Question: I'm using an 'after delete' trigger, and what the trigger does is that it updates a row when another one is deleted; but the problem is, the way I update the row it gets the same key as the deleted one: but since that an 'after delete' trigger keeps the supposed deleted row, and I can't update the other row because of key violation, is there any way to delete that row definitely and fire the trigger (I don't need a rollback)
so this is my trigger :
'''
CREATE TRIGGER REORDONNE
AFTER DELETE ON TEST1_TEST2
AS
BEGIN
DECLARE @oldOrder int
SELECT @oldOrder = ListOrder FROM deleted
UPDATE TEST1_TEST2
SET ListOrder=ListOrder-1
WHERE ListOrder > @oldOrder
END;
'''
and my table TEST1_TEST2 is this :

The KEY of my table is (LONSId,LOId,ListOrder)
and then i execute this request :
delete from TEST1_TEST2
where NSId=13 and Id=1
the problem is when i try to delete this 4th row the trigger will try to update the 5th row and change the value of ListOrder to 1 but i get an error of KEY because these 2 rows will have the same key saying :
> Msg 2627, Niveau 14, Etat 1, Procedure REORDONNE, Ligne 19Violation de la contrainte UNIQUE KEY 'IX_TEST1_TEST2'. Impossible d'inserer une cle en double dans l'objet 'dbo.TEST1_TEST2'.
I hope this is clear enough
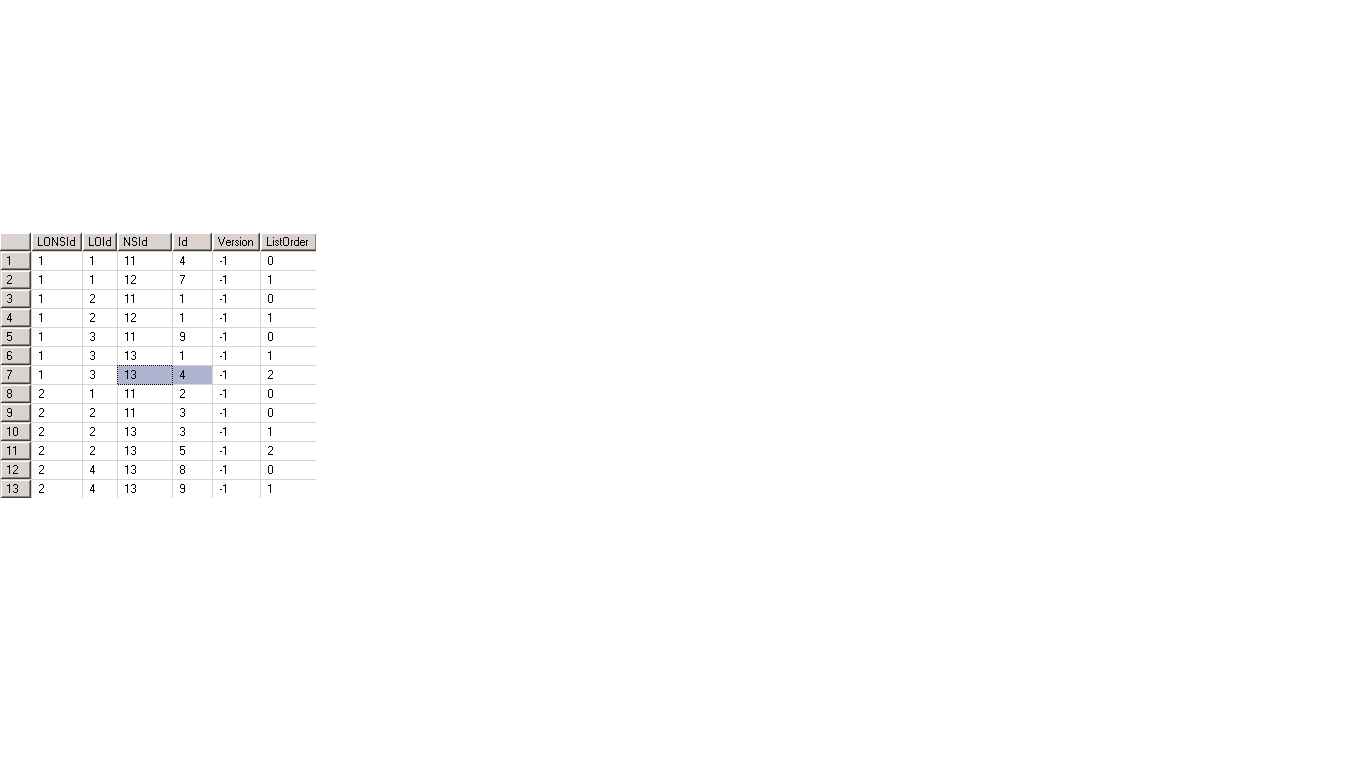
Answer: The issue is that you're trying to renumber rows with a higher 'ListOrder' column value than one of the deleted rows - not just those that share the same 'LONSId' and 'LOId' values. So we need to tighten up the 'UPDATE' to better target it.
Whilst we're at it, we may as well make the trigger multi-row-delete correct too:
'''
CREATE TRIGGER REORDONNE
AFTER DELETE ON TEST1_TEST2
AS
BEGIN
;With Ranges as (
select
LONSId,
LOId,
ListOrder,
COUNT(*) OVER (PARTITION BY LONSId,LOId ORDER BY ListOrder) as Cnt,
LAG(ListOrder) OVER (PARTITION BY LONSId,LOId ORDER BY ListOrder desc)
as NextListOrder
from
deleted
)
update t
set ListOrder= t.ListOrder- Cnt
from
TEST1_TEST2 t
inner join
Ranges r
on
t.LONSId = r.LONSId and
t.LOId = r.LOId and
t.ListOrder > r.ListOrder and
(r.NextListOrder is null or r.NextListOrder > t.ListOrder)
END;
'''
Hopefully the logic here is clear. We work out which rows which still exist in the table should be affected by each row from 'deleted' and make sure that we only target those rows, considering the key.
(If your version of SQL Server doesn't support 'LAG' then a simple search of SO should find plenty of examples for faking it on older versions. If it doesn't support 'ROW_NUMBER' or 'CTE's then you may be able to fake those but really, it's beyond time to upgrade from such machines).
---
E.g. in your example, 'delete from TEST1_TEST2 where NSId=13 and Id=1', your trigger will try to update all rows with a 'ListOrder' greater than '1'. The actual conflict you're being told about (or at least one of them) is for the row with current key (2,2,2) which is affected by your update statement, but (2,2,1) wasn't the row that was deleted and so that's the duplicate key value.